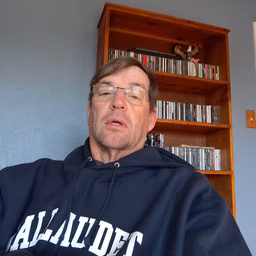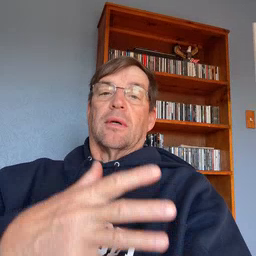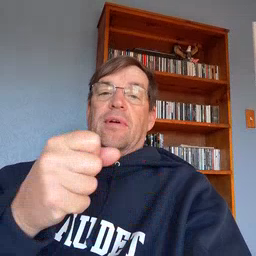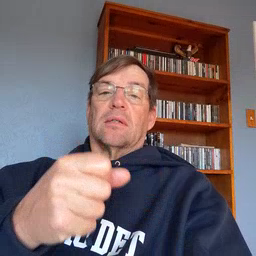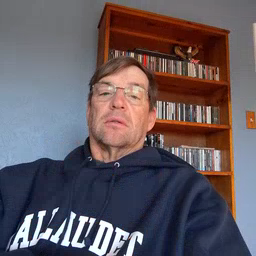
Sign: fast